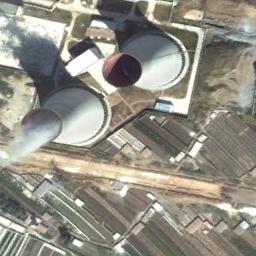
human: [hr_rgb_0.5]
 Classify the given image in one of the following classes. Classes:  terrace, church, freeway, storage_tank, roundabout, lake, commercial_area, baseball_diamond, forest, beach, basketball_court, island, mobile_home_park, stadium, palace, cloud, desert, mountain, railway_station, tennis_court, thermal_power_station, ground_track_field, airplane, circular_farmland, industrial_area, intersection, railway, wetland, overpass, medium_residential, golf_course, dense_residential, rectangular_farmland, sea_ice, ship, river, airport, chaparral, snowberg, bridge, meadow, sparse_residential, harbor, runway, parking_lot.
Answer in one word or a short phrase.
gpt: thermal_power_station